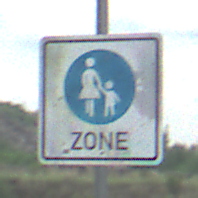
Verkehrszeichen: BeginnFussgaengerzone
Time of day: MorningAfternoon
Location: Outdoor (Nature)
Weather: PartlyCloudy
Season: NotSpecified
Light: Natural